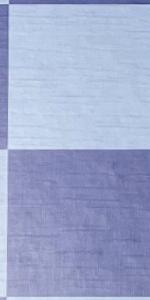
Label: Empty